A bearing vibration time series has been folded into this square grayscale image, one row per segment of consecutive samples. Based on the visible evidence, which condition applies: normal, inner_race, outer_race, ball?
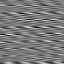
Answer: outer_race